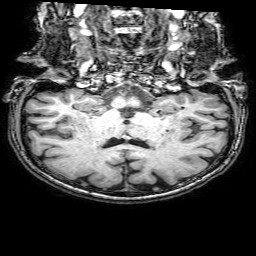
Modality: T1w
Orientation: sagittal
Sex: female
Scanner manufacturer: philips
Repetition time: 0.008165 s
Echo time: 0.00374 s